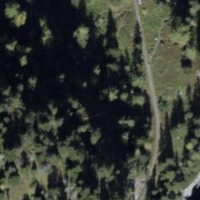
EUNIS habitat code: 43
Species observed at this site:
Astrantia major
Aglais urticae